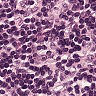
Metastatic tissue present: no